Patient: sex F, age 46
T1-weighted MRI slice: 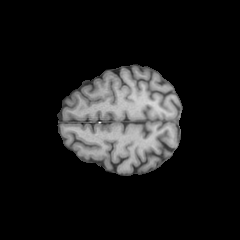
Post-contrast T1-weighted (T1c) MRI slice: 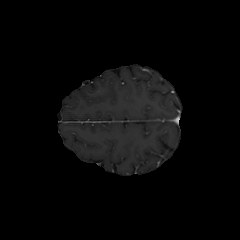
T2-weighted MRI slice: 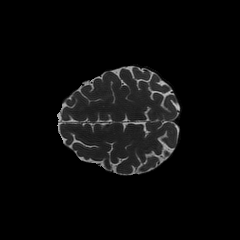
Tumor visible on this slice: no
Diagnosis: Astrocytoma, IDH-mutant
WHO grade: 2